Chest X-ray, AP view. Patient: 17 years old, sex F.
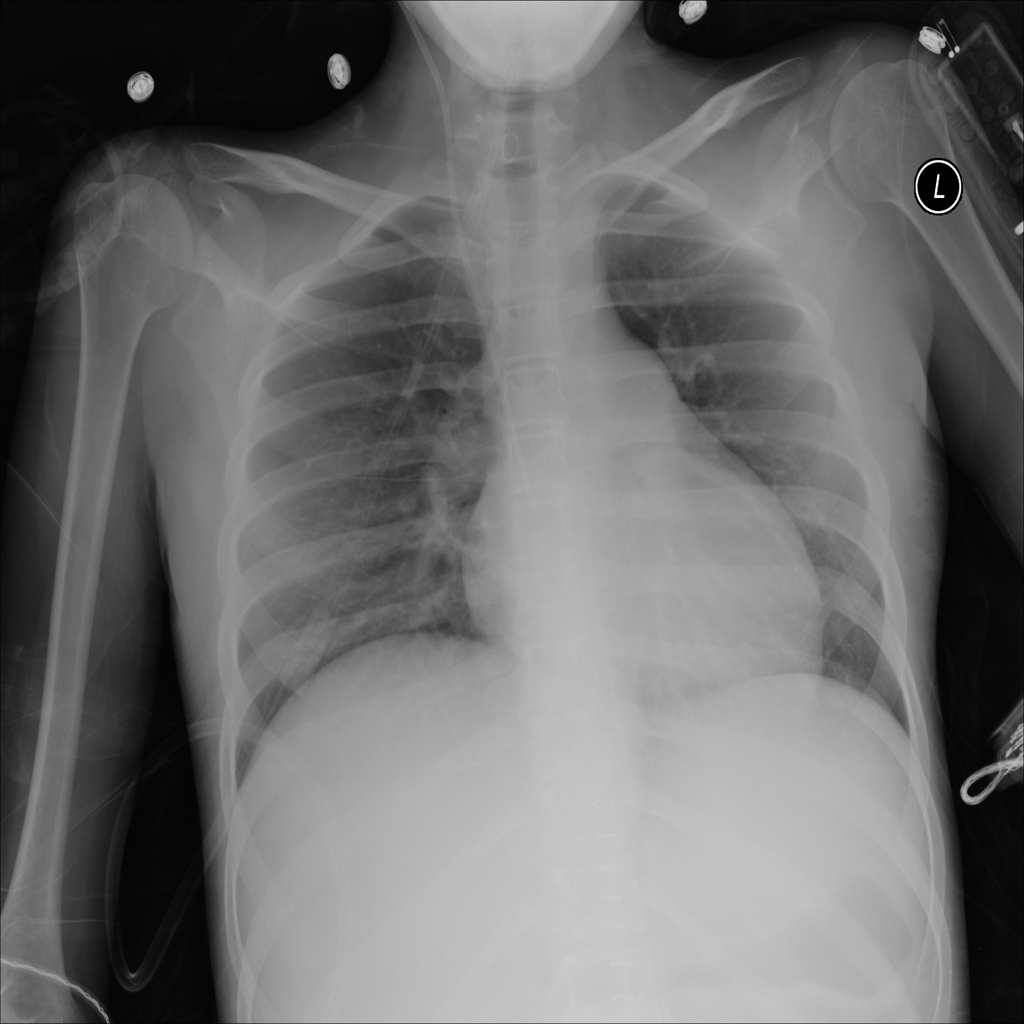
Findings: No Finding